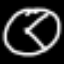
Label: clock